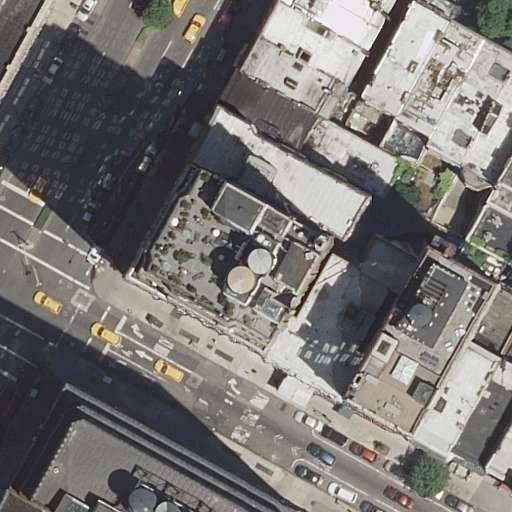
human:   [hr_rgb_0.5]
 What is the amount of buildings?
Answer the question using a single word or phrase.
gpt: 20

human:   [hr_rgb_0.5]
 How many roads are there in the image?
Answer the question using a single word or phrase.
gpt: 5

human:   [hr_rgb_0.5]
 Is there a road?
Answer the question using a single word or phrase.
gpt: yes

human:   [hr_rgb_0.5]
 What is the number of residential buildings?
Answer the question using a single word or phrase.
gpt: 20

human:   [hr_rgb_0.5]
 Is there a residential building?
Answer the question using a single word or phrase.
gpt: yes

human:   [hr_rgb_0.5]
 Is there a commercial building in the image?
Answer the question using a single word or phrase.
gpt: no

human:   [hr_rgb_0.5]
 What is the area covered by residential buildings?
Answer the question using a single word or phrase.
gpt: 5250m2

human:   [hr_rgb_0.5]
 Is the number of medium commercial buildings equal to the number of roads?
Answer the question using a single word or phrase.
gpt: no

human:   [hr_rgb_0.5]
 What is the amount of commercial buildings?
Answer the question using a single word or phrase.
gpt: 0

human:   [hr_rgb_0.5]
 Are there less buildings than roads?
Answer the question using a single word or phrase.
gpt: no

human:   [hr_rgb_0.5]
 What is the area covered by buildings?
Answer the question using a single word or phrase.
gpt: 5250m2

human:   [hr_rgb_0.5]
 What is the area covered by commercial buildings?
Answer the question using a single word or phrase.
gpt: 0m2

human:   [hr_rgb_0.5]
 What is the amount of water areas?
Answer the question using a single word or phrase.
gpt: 0

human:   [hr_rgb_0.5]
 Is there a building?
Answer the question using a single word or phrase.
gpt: yes

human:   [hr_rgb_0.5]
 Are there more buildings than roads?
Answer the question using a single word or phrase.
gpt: yes

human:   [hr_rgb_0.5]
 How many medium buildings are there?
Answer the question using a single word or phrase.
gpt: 11

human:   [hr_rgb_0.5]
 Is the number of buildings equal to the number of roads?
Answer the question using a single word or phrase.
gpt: no

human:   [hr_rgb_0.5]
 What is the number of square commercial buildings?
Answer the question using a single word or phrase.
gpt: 0

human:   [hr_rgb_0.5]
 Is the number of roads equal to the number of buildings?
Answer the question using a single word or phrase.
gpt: no

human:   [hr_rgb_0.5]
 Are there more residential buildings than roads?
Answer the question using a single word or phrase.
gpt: yes

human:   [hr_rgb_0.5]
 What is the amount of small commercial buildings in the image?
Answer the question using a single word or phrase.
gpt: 0

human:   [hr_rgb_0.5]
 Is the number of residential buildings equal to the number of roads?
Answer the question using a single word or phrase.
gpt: no

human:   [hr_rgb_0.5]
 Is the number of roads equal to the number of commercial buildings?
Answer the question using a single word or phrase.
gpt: no

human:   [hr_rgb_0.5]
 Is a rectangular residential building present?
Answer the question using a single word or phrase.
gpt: yes

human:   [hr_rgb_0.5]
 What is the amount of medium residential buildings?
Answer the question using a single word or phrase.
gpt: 11

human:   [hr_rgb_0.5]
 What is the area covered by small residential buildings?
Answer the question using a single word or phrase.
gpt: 169m2

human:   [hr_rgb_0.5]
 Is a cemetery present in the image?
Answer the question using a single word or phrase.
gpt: no

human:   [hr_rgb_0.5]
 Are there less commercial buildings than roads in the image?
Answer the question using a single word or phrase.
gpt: yes

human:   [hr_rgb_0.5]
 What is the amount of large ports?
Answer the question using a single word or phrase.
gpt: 0

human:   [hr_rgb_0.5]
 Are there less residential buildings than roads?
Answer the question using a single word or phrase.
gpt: no

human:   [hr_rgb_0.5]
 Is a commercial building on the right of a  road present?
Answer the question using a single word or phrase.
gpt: no

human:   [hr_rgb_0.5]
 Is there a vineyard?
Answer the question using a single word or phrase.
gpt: no

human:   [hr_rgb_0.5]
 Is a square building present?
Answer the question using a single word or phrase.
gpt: no

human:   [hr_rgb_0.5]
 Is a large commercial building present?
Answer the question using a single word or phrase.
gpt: no

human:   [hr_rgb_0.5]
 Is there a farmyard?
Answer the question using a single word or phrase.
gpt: no

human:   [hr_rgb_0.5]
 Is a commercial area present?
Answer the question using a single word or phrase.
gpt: no

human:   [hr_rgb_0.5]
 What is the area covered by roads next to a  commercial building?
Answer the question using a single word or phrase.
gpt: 0m2

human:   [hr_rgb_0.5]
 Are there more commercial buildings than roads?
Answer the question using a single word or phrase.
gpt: no

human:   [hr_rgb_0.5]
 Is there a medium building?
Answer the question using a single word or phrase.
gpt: yes

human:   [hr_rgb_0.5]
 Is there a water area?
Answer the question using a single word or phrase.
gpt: no

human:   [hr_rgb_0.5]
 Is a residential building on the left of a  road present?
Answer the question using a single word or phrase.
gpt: yes

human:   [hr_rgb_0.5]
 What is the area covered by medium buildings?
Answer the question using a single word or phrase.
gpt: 2500m2

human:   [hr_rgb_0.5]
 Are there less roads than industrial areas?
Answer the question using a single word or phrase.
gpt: no

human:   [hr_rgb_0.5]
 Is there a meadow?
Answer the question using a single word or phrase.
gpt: no

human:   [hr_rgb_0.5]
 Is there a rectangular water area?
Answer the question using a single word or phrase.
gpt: no

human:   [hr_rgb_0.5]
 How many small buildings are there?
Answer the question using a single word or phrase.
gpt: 5

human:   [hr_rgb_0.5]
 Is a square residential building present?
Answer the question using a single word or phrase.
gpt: no

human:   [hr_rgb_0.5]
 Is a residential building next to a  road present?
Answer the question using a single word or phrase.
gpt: yes

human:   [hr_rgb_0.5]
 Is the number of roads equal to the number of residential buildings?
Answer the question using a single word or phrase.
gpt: no

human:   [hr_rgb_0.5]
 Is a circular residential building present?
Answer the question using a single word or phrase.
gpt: no

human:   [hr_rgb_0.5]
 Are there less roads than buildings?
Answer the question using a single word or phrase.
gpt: yes

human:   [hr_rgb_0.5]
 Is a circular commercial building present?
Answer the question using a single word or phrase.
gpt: no

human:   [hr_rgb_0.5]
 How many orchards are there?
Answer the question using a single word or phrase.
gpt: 0

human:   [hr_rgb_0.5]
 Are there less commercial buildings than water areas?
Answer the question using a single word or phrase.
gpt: no

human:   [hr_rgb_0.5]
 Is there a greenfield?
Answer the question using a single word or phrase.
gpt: no

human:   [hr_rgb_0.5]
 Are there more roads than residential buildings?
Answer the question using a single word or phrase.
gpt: no

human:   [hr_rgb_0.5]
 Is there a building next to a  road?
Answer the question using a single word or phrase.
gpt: yes

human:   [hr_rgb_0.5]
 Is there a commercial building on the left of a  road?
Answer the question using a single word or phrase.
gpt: no

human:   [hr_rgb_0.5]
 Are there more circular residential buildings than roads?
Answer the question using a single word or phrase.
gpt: no

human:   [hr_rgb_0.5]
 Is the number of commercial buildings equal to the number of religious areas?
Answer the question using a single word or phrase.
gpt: yes

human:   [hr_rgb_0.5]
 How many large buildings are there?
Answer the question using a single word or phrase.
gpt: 4

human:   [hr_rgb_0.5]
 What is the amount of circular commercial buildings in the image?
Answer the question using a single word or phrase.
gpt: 0

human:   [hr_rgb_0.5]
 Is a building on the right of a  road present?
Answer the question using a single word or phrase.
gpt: yes

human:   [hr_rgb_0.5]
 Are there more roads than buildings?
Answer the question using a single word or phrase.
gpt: no